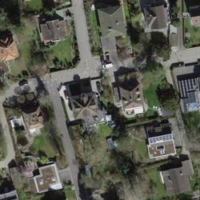
EUNIS habitat code: 55
Species observed at this site:
Macroglossum stellatarum